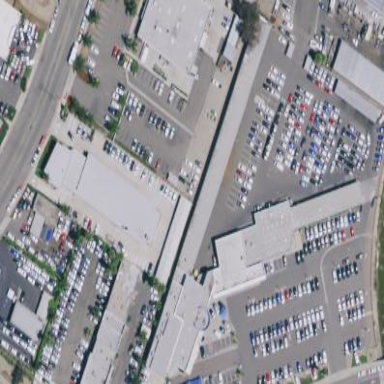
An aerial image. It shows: Car shop within retail area.